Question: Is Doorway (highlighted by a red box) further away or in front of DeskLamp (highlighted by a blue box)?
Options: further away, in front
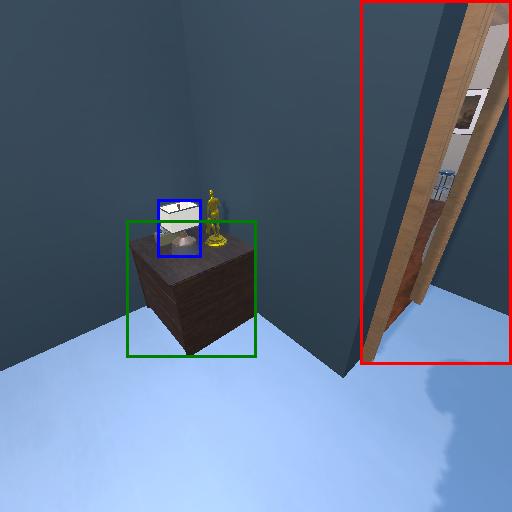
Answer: further away